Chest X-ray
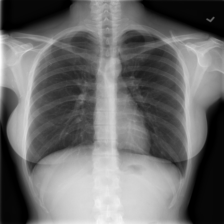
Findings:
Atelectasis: negative
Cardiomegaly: negative
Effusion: negative
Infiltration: negative
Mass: negative
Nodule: negative
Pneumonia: negative
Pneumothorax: negative
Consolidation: negative
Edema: negative
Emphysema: negative
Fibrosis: negative
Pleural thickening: negative
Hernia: negative